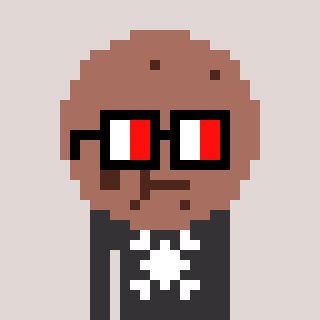
a pixel art character with square glasses with black frames and red eyes, a cookie-shaped head and a grayscale-colored body on a warm background